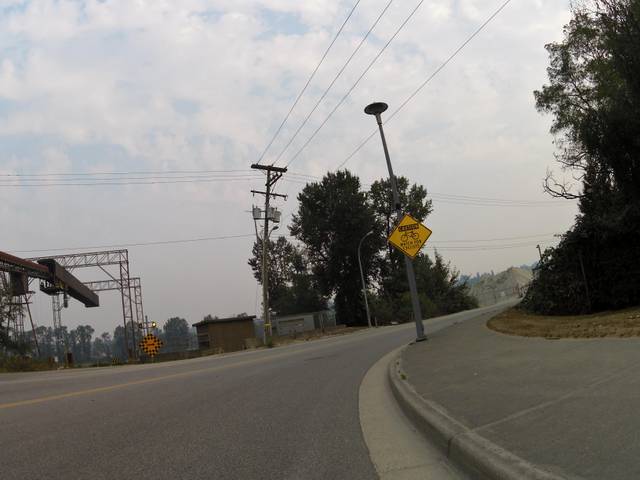
Region: Canada
Coordinates: 49.201, -123.069